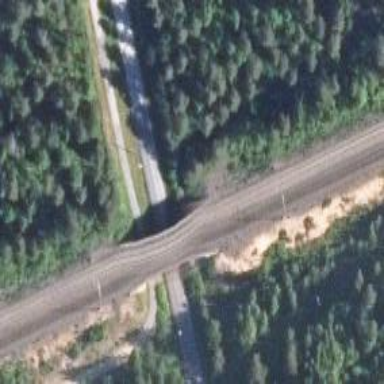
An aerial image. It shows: Bridge carrying railway with continuous electrified contact lines.